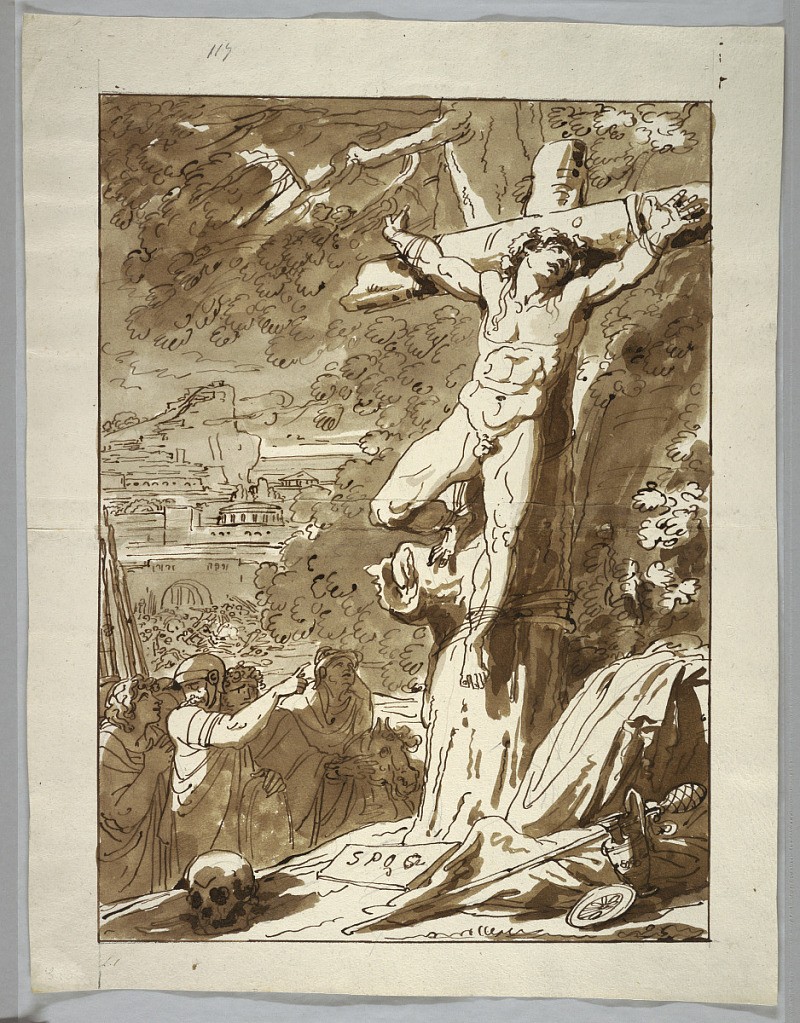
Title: Crucifixion
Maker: Felice Giani, Italian, 1758–1823
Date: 1815–1825
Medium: Pen and ink, brush and wash on paper
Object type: Drawing
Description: Vertical rectangle showing a figure tied to a tree in a cruciform posture. At elft, a group of figures. At right, a skull and sign reading: SPQR.